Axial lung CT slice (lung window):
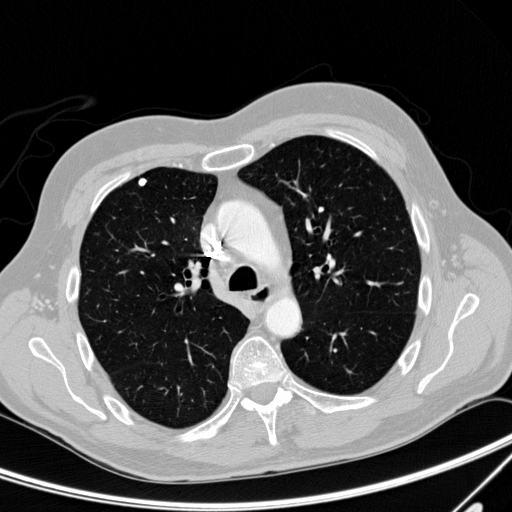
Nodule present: yes
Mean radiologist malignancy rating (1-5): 1.5